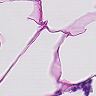
Metastatic tissue present: no